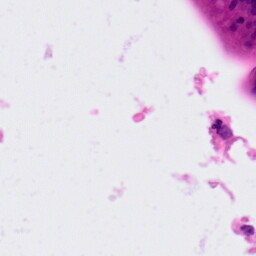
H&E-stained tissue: Colon